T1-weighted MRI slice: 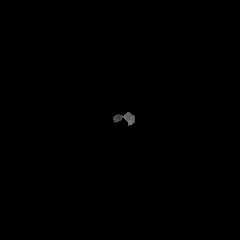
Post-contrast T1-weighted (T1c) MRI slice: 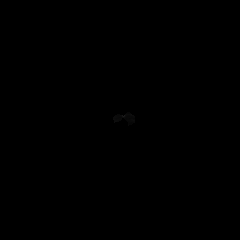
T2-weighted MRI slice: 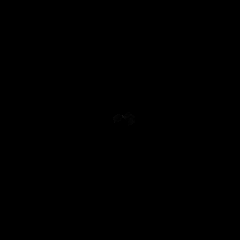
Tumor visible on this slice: no